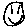
Label: smiley face